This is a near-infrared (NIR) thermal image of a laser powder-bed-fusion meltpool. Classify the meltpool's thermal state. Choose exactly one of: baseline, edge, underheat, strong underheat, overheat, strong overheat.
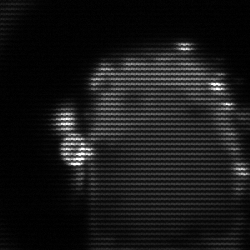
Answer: baseline